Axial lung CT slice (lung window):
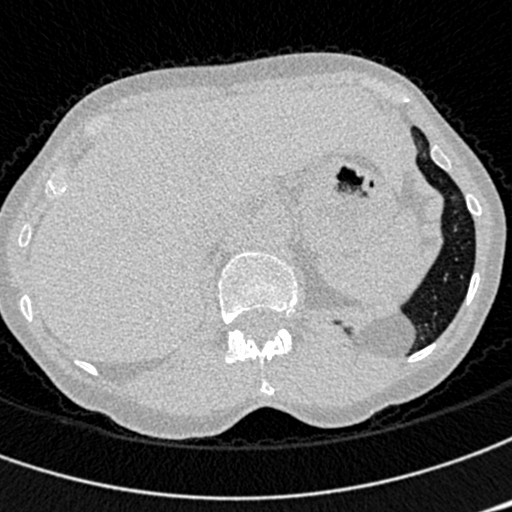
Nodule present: no